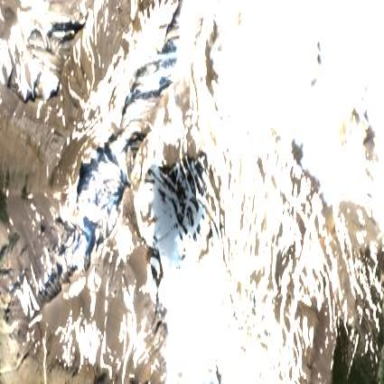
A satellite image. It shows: Stunning view of glacier.